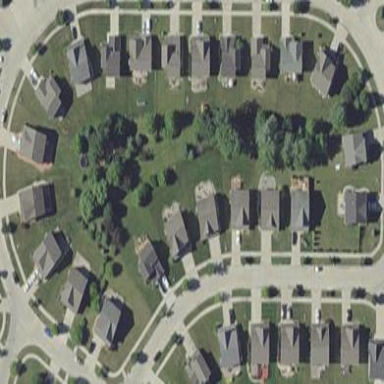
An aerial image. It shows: Sidewalk.